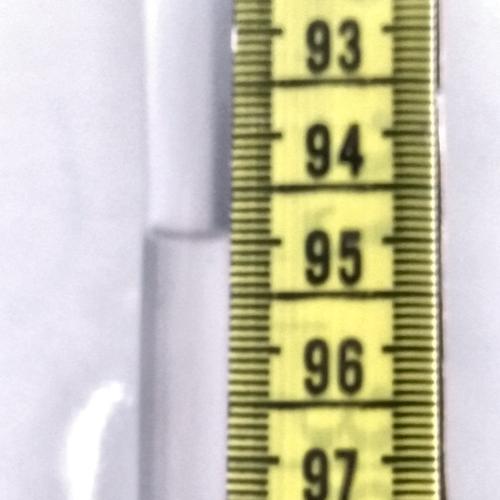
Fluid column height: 95.0 cm